Aerial crown-view tile of a tropical tree (Barro Colorado Island, Panama), acquired 20240813:
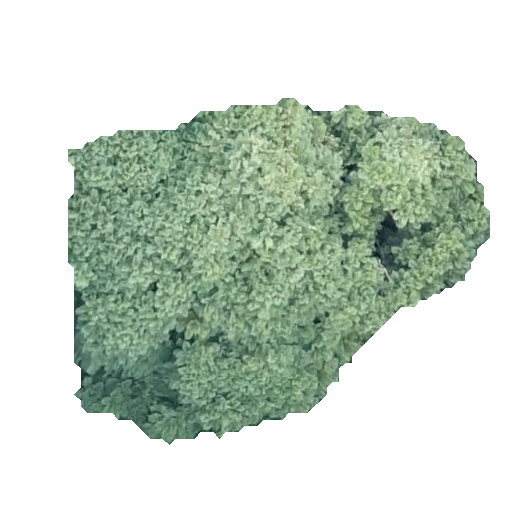
Species: Jacaranda copaia
GBIF accepted scientific name: Jacaranda copaia
Crown area: 159.926 m²